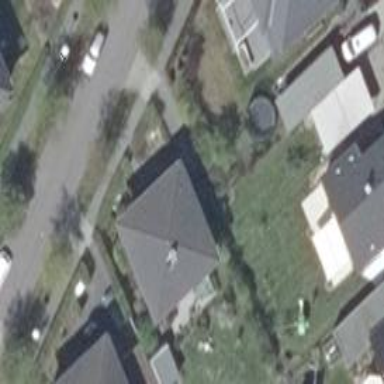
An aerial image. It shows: Detached building with pyramidal roof made of roof tiles. The building is colored in white.